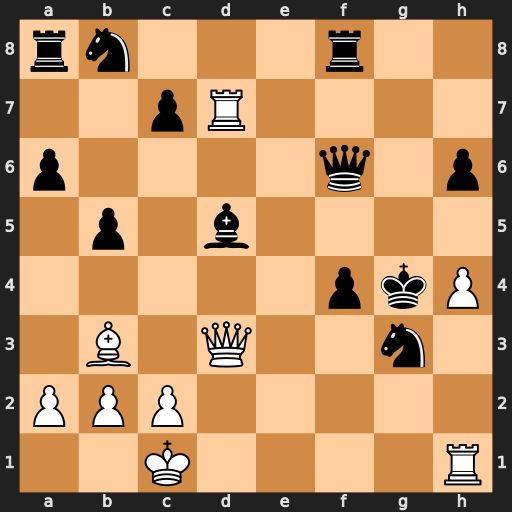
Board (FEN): rn3r2/2pR4/p4q1p/1p1b4/5pkP/1B1Q2n1/PPP5/2K4R
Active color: w
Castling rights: -
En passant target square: -
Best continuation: Bxd5 Nxh1 Qf3+ Kxh4 Qxh1+